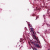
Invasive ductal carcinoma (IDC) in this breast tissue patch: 0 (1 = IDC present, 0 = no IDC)